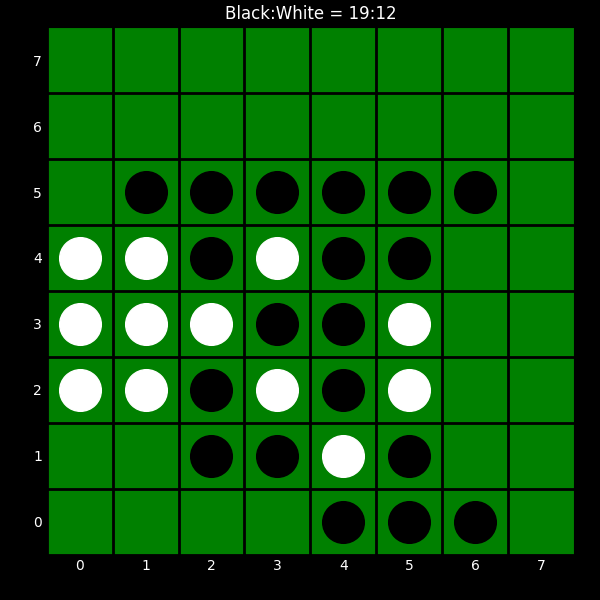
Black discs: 19
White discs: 12